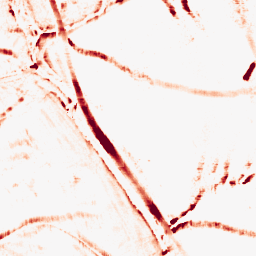
Category: morphological
Decomposition family: morphological_square
Decomposition parameters: operation: opening
size: 10
Upsampling method: linear_exact
Upsampling parameters: scale: 2
Upsampling scale: 2